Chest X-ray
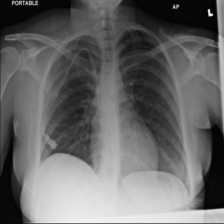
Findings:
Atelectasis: negative
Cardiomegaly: negative
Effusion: negative
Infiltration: negative
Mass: negative
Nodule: negative
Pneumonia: negative
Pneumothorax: negative
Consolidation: negative
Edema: negative
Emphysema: negative
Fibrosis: negative
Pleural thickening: negative
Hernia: negative